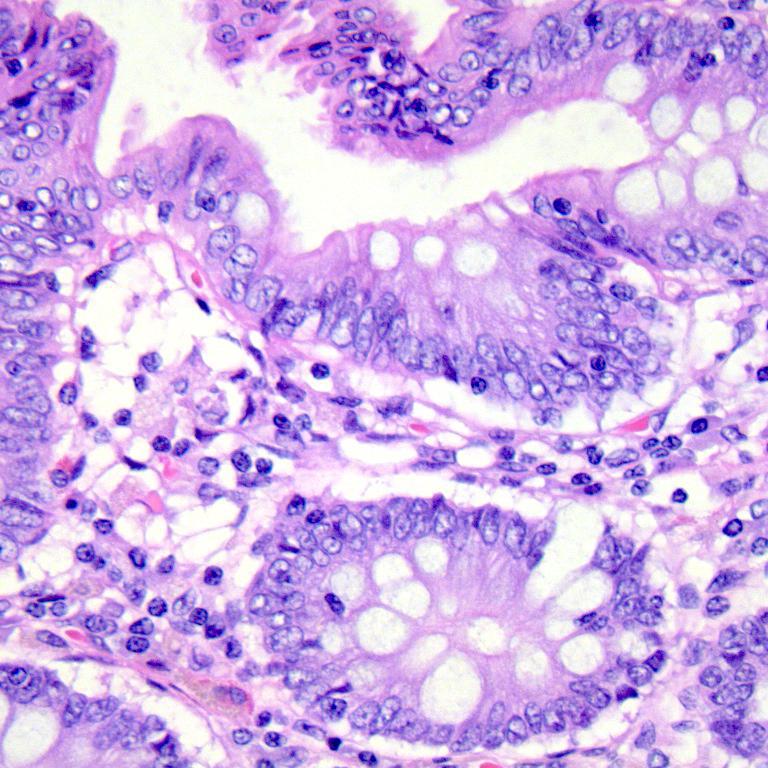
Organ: colon
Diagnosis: benign